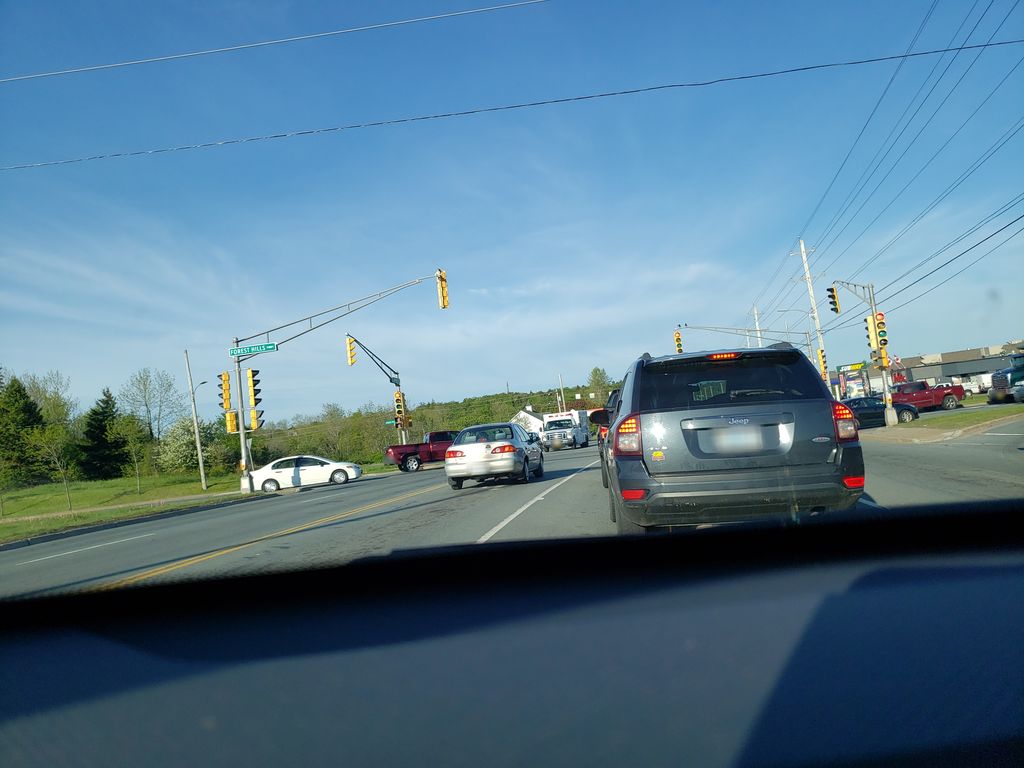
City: halifax